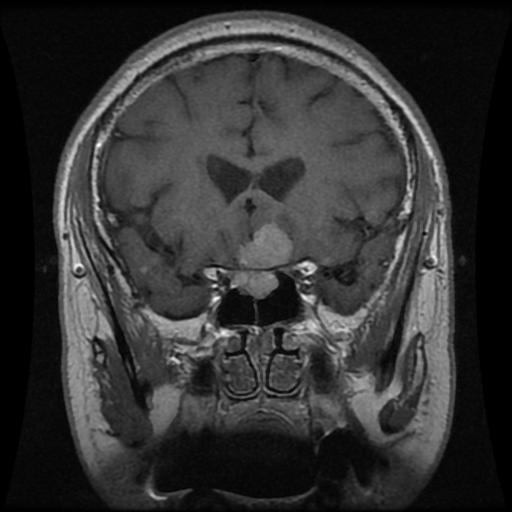
Label: pituitary